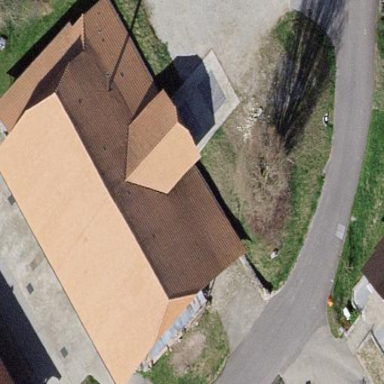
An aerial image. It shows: Detached building.